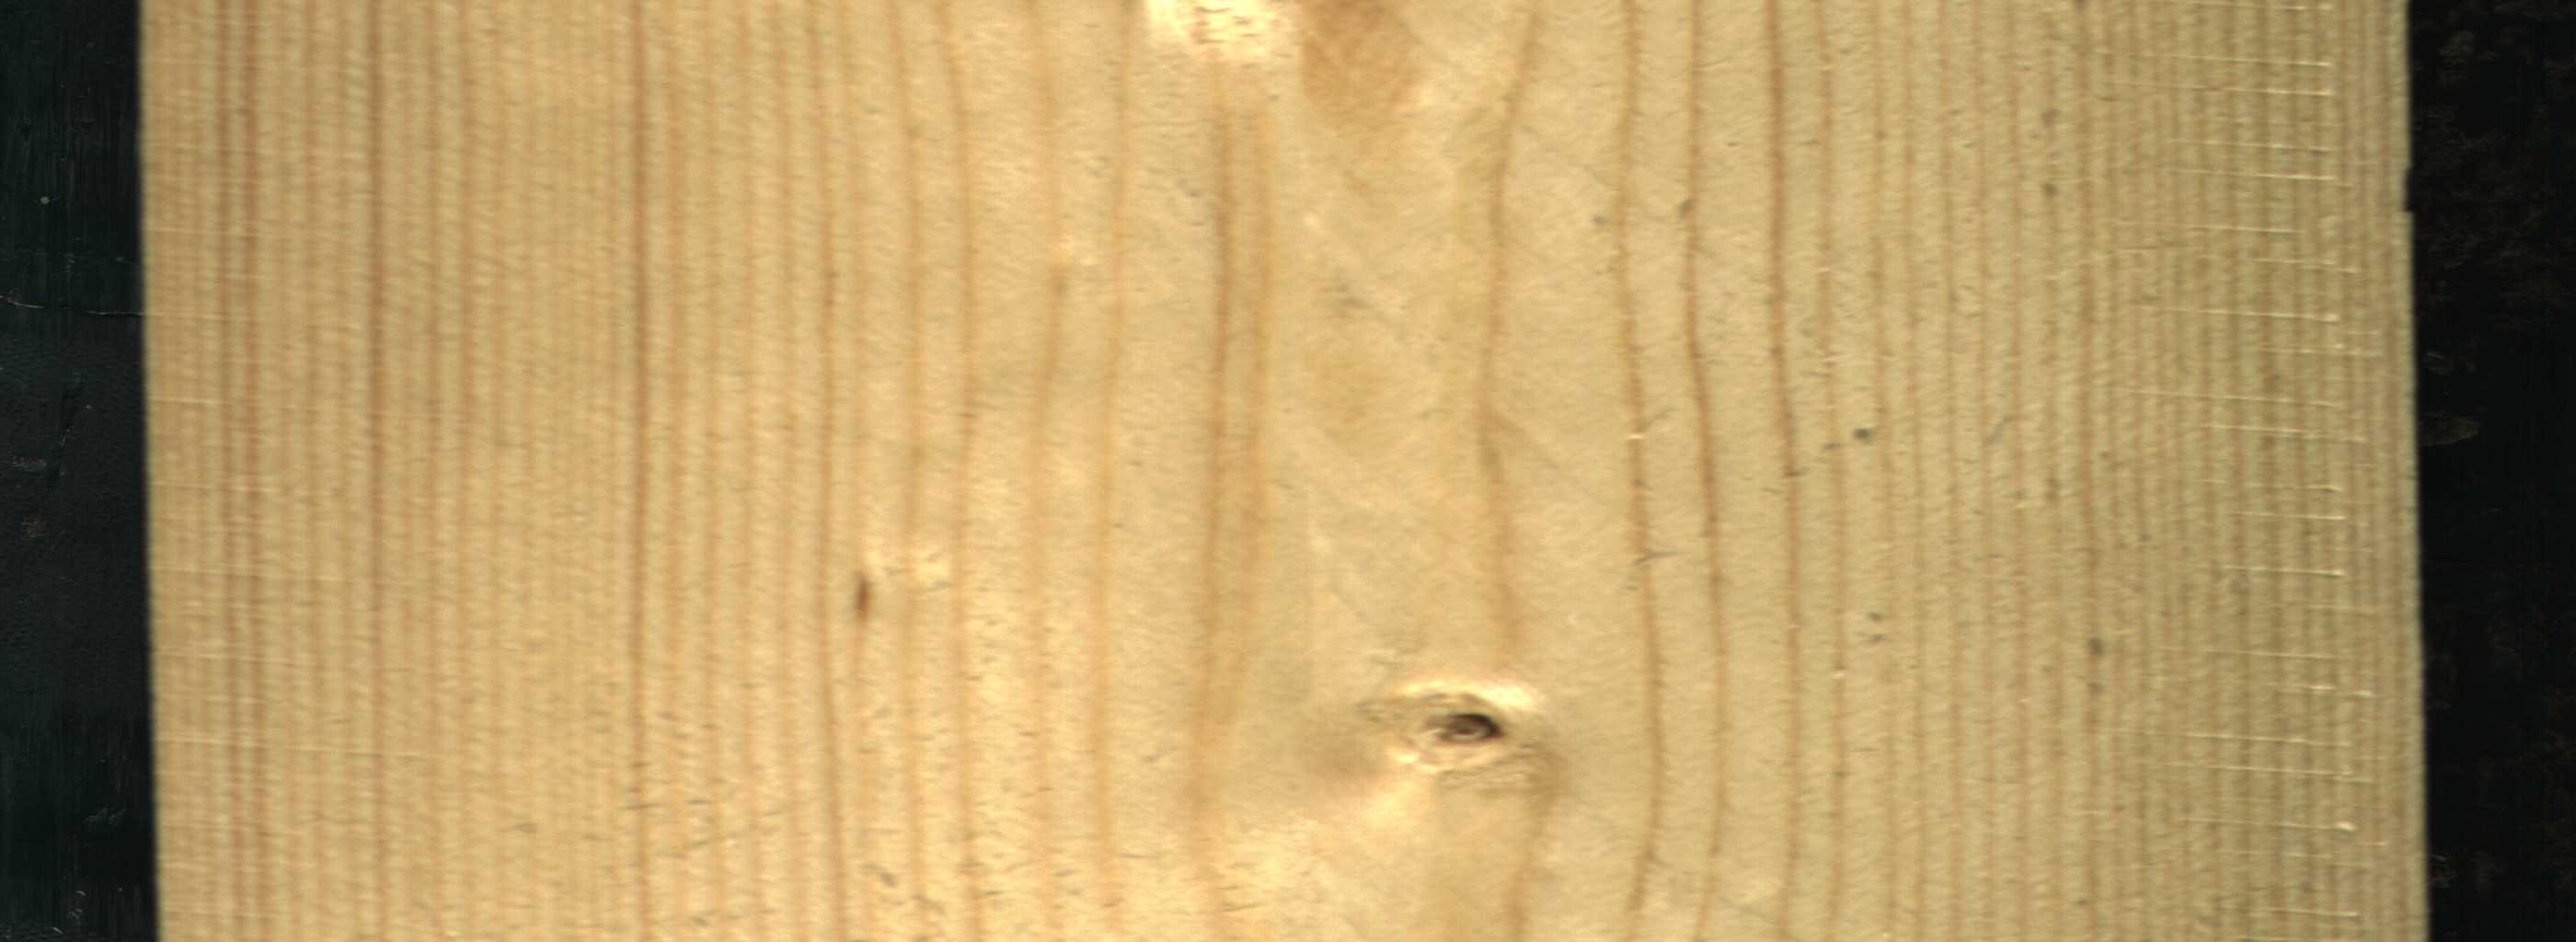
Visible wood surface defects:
Live_Knot